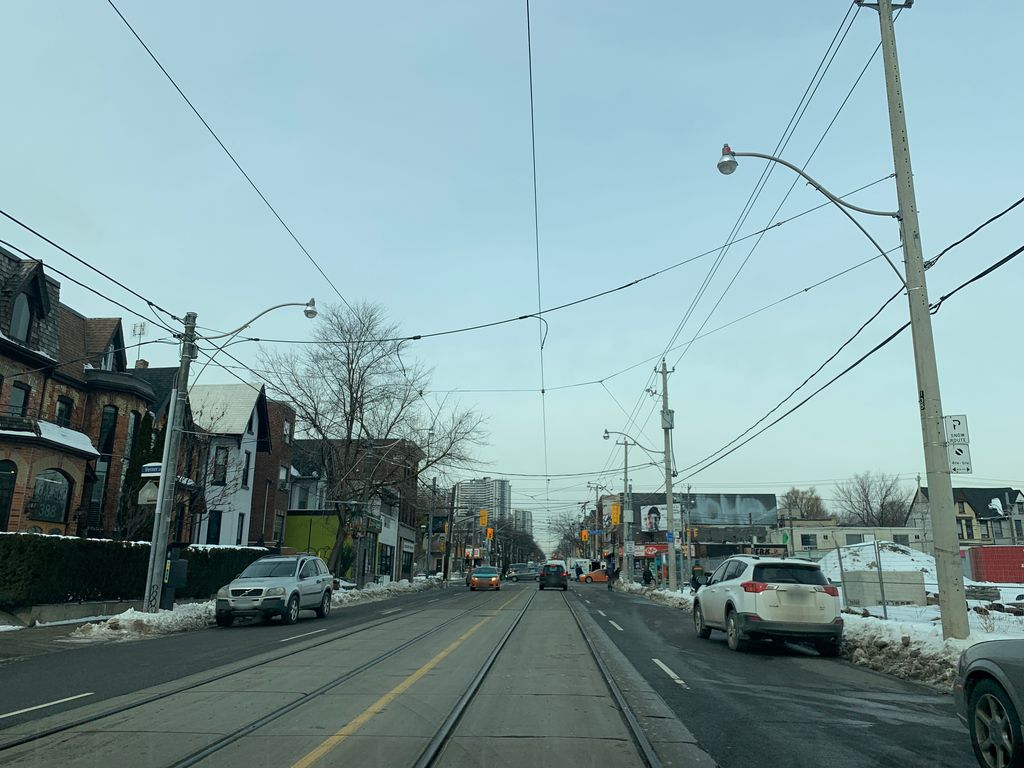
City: toronto